Question: I am encountering a problem loading an HTML file in an editor pane and displaying it. The code I am using is:
'''
window_pane = new JEditorPane("file:///assets/www/index.html");
'''
But that just gave some errors:
'''
Exception in thread "main" java.io.FileNotFoundException: ssets\www\index.html (Het systeem kan het opgegeven pad niet vinden)
at java.io.FileInputStream.open(Native Method)
at java.io.FileInputStream.<init>(Unknown Source)
at java.io.FileInputStream.<init>(Unknown Source)
at sun.net.www.protocol.file.FileURLConnection.connect(Unknown Source)
at sun.net.www.protocol.file.FileURLConnection.getInputStream(Unknown Source)
at javax.swing.JEditorPane.getStream(Unknown Source)
at javax.swing.JEditorPane.setPage(Unknown Source)
at javax.swing.JEditorPane.setPage(Unknown Source)
at javax.swing.JEditorPane.<init>(Unknown Source)
at nl.xedus.battlex.java.WebBrowser.<init>(WebBrowser.java:33)
at nl.xedus.battlex.java.WebBrowser.main(WebBrowser.java:72)
'''
ScreenShot:

Can anybody help please?
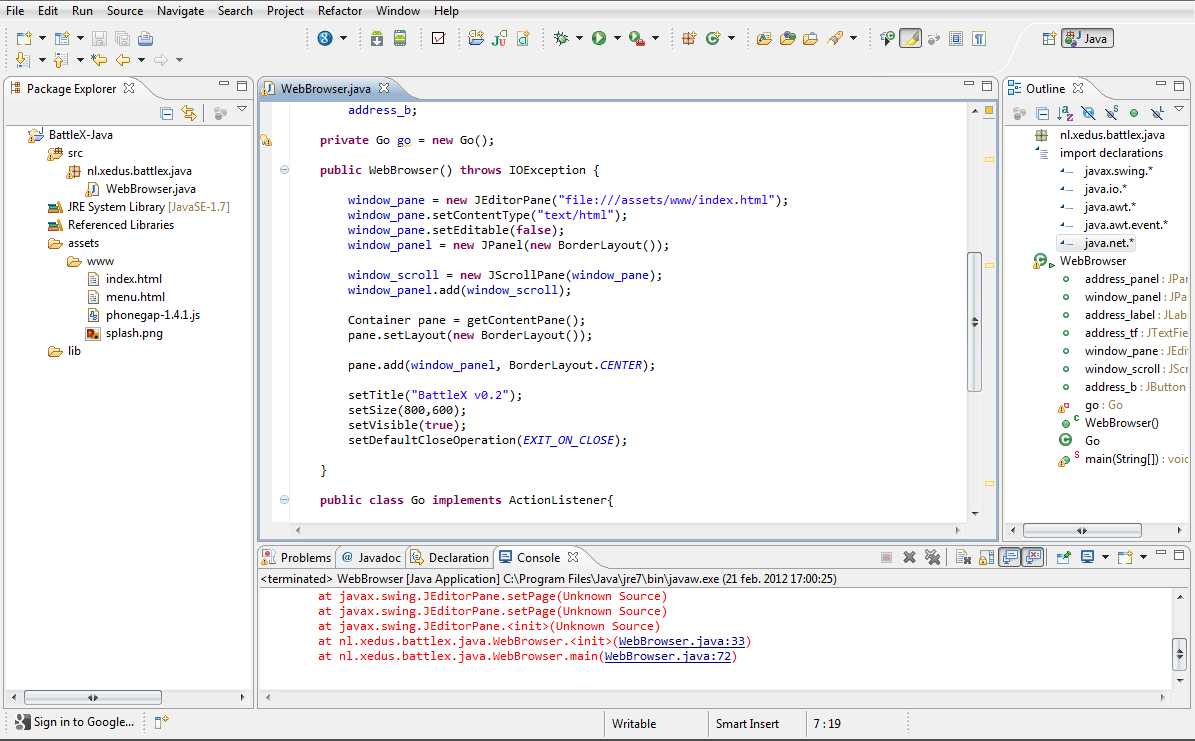
Answer: That looks like a relative path in your file URL. You need to use an absolute path. For resources bundled with your application you can get a URL like this:
'''
final String resourcePath = "foobar.html";
URL resourceURL = Thread.currentThread().getContextClassLoader().getResource(resourcePath);
JEditorPane editorPane = new JEditorPane(resourceURL);
'''
This assumes that there is an HTML file named 'foobar.html' at the root of your classpath. Extend the pseudocode to serve your needs.